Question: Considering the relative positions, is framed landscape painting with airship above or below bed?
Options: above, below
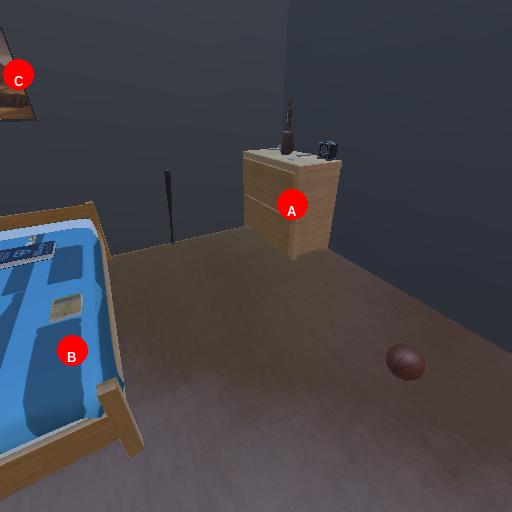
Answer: above